Question: I am trying to build the Menu that is here:
<URL>
However when i implement it into my project i get the following error message:
'''
Syntax Error: Token 'node.click' is unexpected, expecting [:] at column 3 of the expression [{{node.click}}] starting at [node.click}}].
'''
The result i get is i can see the menu item names but when i hover over them i receive an empty menu box?
Here is my 2 Directives with the HTML as well:
'''
app.directive('navMenu', ['$parse', '$compile', function ($parse, $compile) {
return {
restrict: 'C', //Element
scope: true,
link: function (scope, element, attrs) {
scope.selectedNode = null;
scope.$watch(attrs.menuData, function (val) {
var template = angular.element('<ul id="parentTreeNavigation"><li ng-repeat="node in ' + attrs.menuData + '" ng-class="{active:node.active && node.active==true, 'has-dropdown': !!node.children && node.children.length}"><a ng-href="{{node.href}}" ng-click="{{node.click}}" target="{{node.target}}" >{{node.text}}</a><sub-navigation-tree></sub-navigation-tree></li></ul>');
var linkFunction = $compile(template);
linkFunction(scope);
element.html(null).append(template);
}, true);
}
};
}]);
app.directive('subNavigationTree', ['$compile', function ($compile) {
return {
restrict: 'E', //Element
scope: true,
link: function (scope, element, attrs) {
scope.tree = scope.node;
if (scope.tree.children && scope.tree.children.length) {
var template = angular.element('<ul class="dropdown "><li ng-repeat="node in tree.children" node-id={{node.' + attrs.nodeId + '}} ng-class="{active:node.active && node.active==true, 'has-dropdown': !!node.children && node.children.length}"><a ng-href="{{node.href}}" ng-click="{{node.click}}" target="{{node.target}}" ng-bind-html-unsafe="node.text"></a><sub-navigation-tree tree="node"></sub-navigation-tree></li></ul>');
var linkFunction = $compile(template);
linkFunction(scope);
element.replaceWith(template);
} else {
element.remove();
}
}
};
}]);
app.controller('HeaderController', ['$scope', '$location', function ($scope, $location) {
$scope.breadcrumbs = [];
$scope.menu = [{
text: 'HOME',
href: '/app/index.html',
children: [{
text: 'MANAGE Dashboard',
href: '/dashb'
}]
}, {
text: 'MANAGE',
href: '/manage',
children: [{
text: 'MANAGE PEOPLE',
href: '/manage-people',
children: [{
text: 'MANAGE STAFF',
href: '/manage-staff'
}, {
text: 'MANAGE CLIENTS',
href: '/manage-clients'
}]
}]
}, {
text: 'REPORTS',
href: '/reports',
children: [{
text: 'REPORT NUMERO UNO',
href: '#'
}, {
text: 'REP NUMERO 2',
href: '#',
children: [{
text: 'Third Tier',
href: '#'
}, {
text: 'Another Third Tier',
href: '#',
children: [{
text: 'SUB SUB NAV',
href: '#'
}]
}]
}]
}, {
text: 'MY INFO',
href: '/my-info'
}, ]
}]);
<div class="row">
<div class="large-12 columns">
<nav class="nav-menu" menu-data="menu"></nav>
</div>
</div>
'''

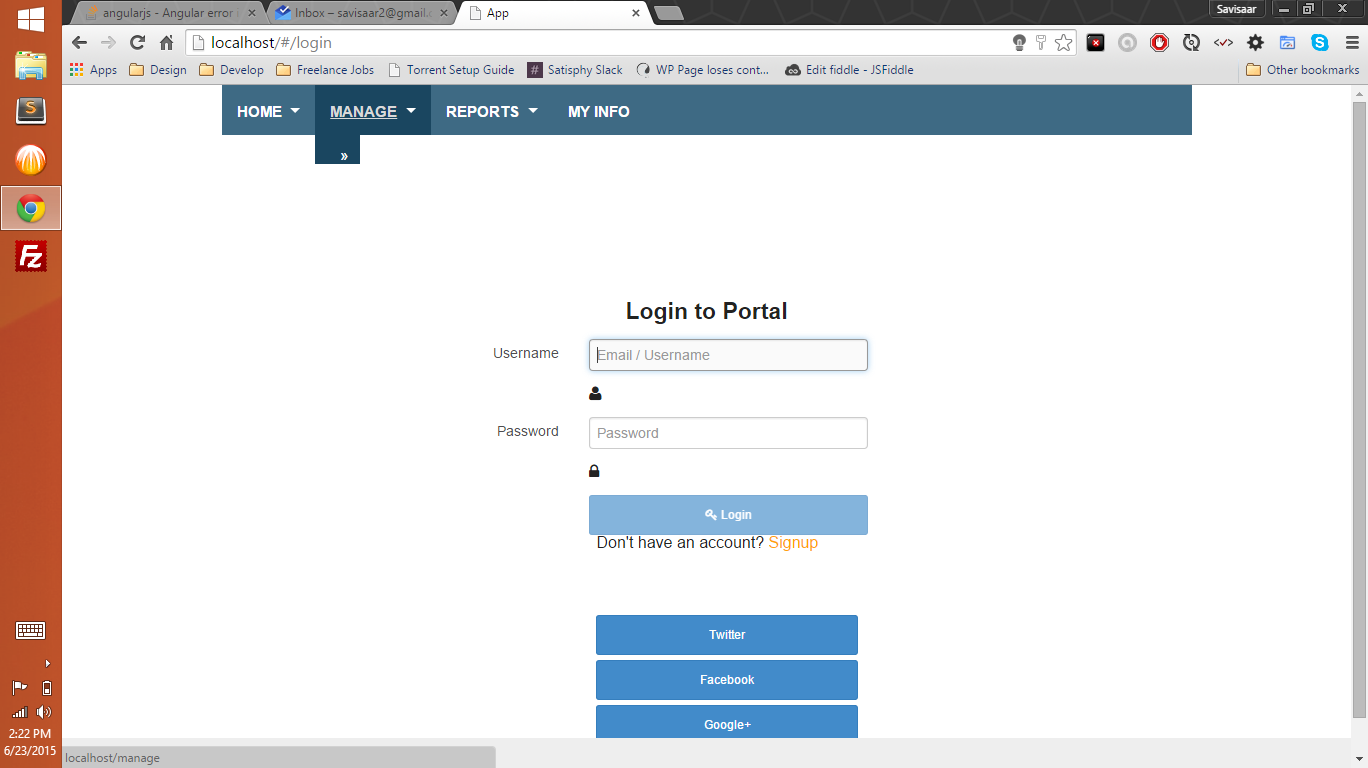
Answer: The problem is you are using 'ng-bind-html-unsafe' which has been deprecated form Angular 1.2+, you should replace it with 'ng-bind-html' then you need to sanitize that html using '$sce' service using '$sce.trustedAsHtml' method.
For that you should write your custom filter and apply that filter wherever you want display an HTML
'''
app.filter('unsafe', function($sce) {
return $sce.trustAsHtml;
});
'''
Then in your html it would be used as 'ng-bind-html="node.text| unsafe"'
<URL>